Question: I have a feeling this will be an obvious answer, but I can't seem to work it out.
What appears to happen is that I commit/push some changes to the server and everything appears fine on my copy.
Another developer then pulls from the server from the same branch (allegedly seeing my changes, as far as I'm aware), makes some modifications, commits them to their own local copy then finally pushes it back to the server.
Somewhere in the middle of doing this my changes get lost as their push (326c8fd0...) causes a merge with lots of delete/add lines resetting the repository back to a much older revision. This has happened a few times now even with fresh copies of the repository.
The highlighted line below (8def6e9..) was a commit I made, the following commits should have been on this same branch assuming the other developer pulled the changes. A merge happens at 326c8fd0 which ends up resetting the repository incorrectly, losing previous changes.

Am I missing something very obvious as to why this is happening? We're both using TortoiseGit.
Sorry for the probably vague explanation.
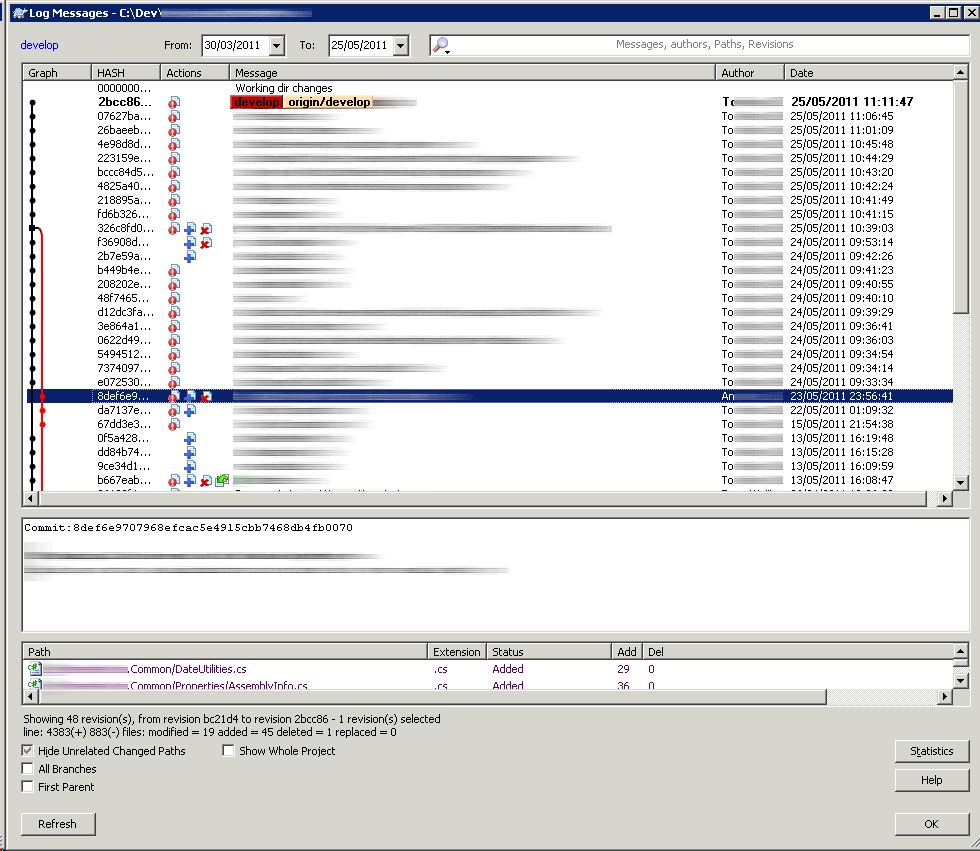
Answer: In your example, someone is merging f36908d (the first parent; their HEAD at the time of the merge) and 8def6e9 (the second parent; probably the tip of the origin branch at the time of the merge) to produce 326c8fd0.
If the merge commit (326c8fd0) is missing significant pieces of content with respect to either of its parents (f36908d and 8def6e9; you say it is missing pieces of the latter), then whoever create the merge commit is probably executing the merge in an inappropriate fashion.
This person may be using the 'ours' merge strategy (merge or pull with '-s ours'/'--strategy=ours'), the 'ours' option to the default recursive merge strategy (merge or pull with '-X ours'/'--strategy-option=ours'), or they may just be making bad decisions when manually resolving the merge conflicts.
The 'ours' strategy completely ignores any content changes made in the history all parents but the first. You can usually identify this type of merge because the merge commit and its first parent (i.e. their changes) will have identical trees (i.e. 'git diff f36908d 326c8fd0' would show no differences).
The 'ours' merge strategy option will also ignore changes from the history of the second parent (i.e. your changes), but only those that conflict with changes made in the history of the first parent (i.e. their changes). In this case, some changes from the second parent may make it into the result, but others may be dropped entirely.
The other likely alternative is that they are just making bad decisions while resolving conflicts generated during a default merge.
Either way, someone will probably have to talk to the user that did the merge to find out exactly what they did, and why they did it so that a policy can be devised to prevent the problem in the future.
---
To recover, you might redo the merge yourself and them merge the result into the current tip of the history:
'''
git checkout -b remerge f36908d
git merge 8def6e9
# resolve conflicts and commit
git checkout develop
git merge remerge
# maybe resolve more conflicts
# eventually: git branch -d remerge
'''
Or, if you are okay with rewriting history:
'''
git checkout -b remerge f36908d
git merge 8def6e9
# resolve conflicts and commit
git rebase --onto remerge 326c8fd0 develop
# maybe more conflicts to resolve at each rebased commit
'''